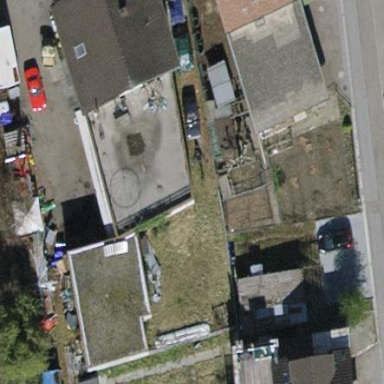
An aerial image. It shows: Building used as car repair shop.